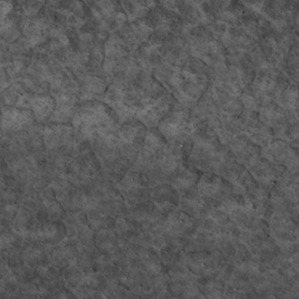
Label: non_frost